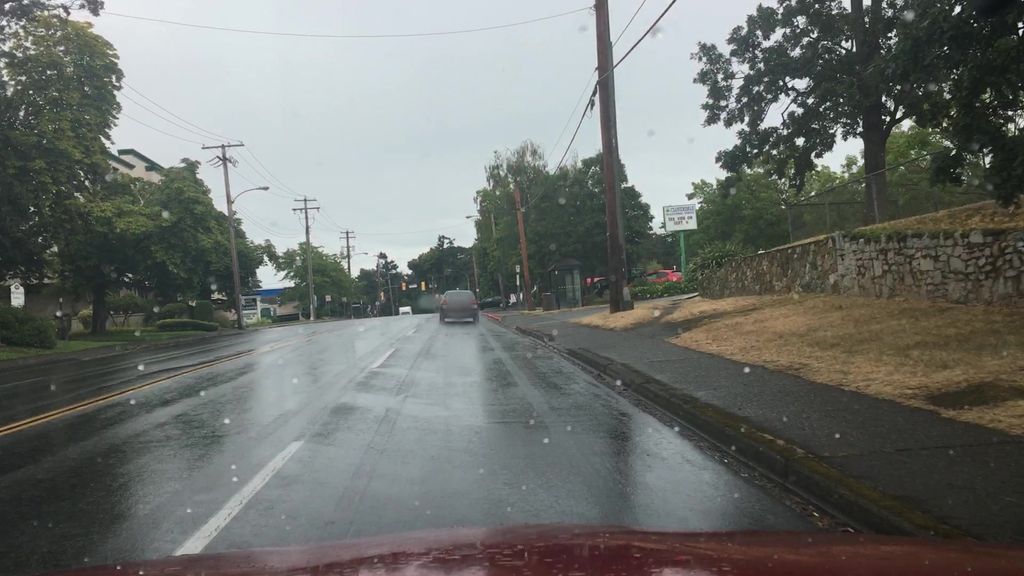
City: victoria